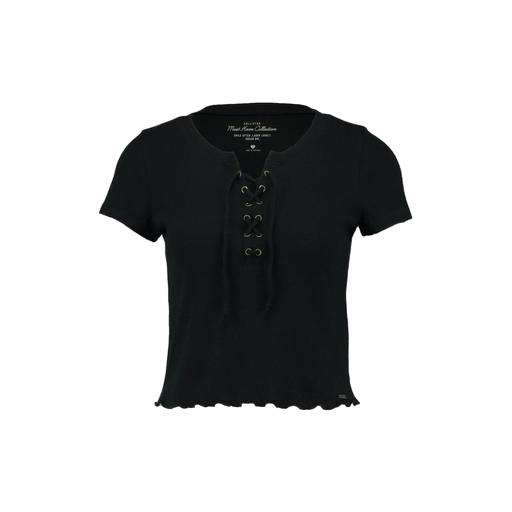
black lucinda lace-up short sleeve, black bridgette lace-up shirt, black cropped lace-up top, white background